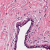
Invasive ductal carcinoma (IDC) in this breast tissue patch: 0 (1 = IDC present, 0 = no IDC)